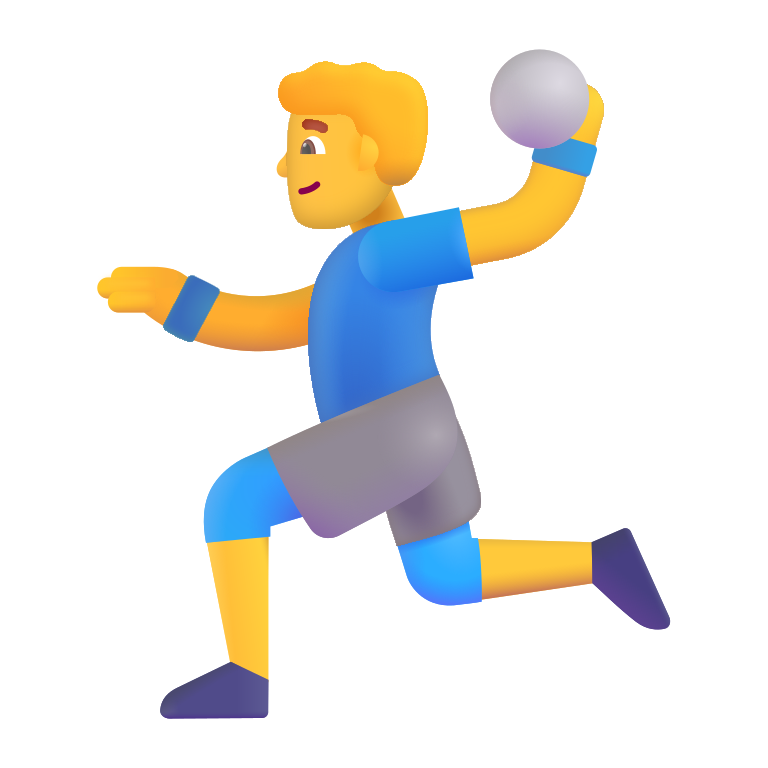
man playing handball color default